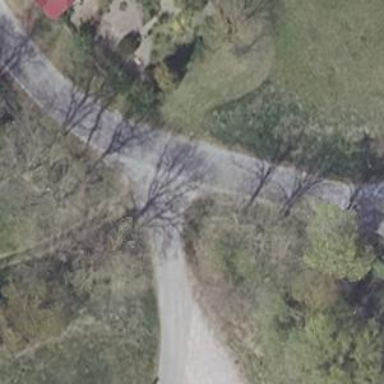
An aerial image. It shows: Asphalt road classified as tertiary.